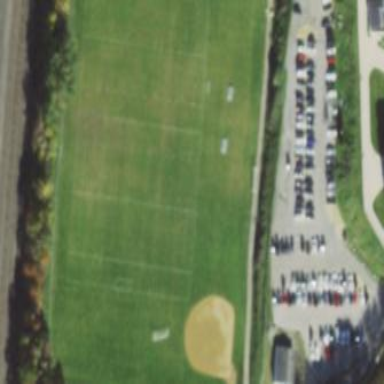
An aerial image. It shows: Baseball pitch for leisure land activities.